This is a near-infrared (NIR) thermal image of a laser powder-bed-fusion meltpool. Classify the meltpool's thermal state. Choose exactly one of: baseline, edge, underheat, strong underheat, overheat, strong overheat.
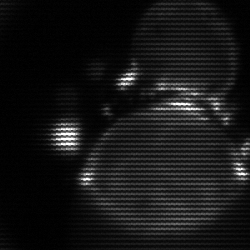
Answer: edge